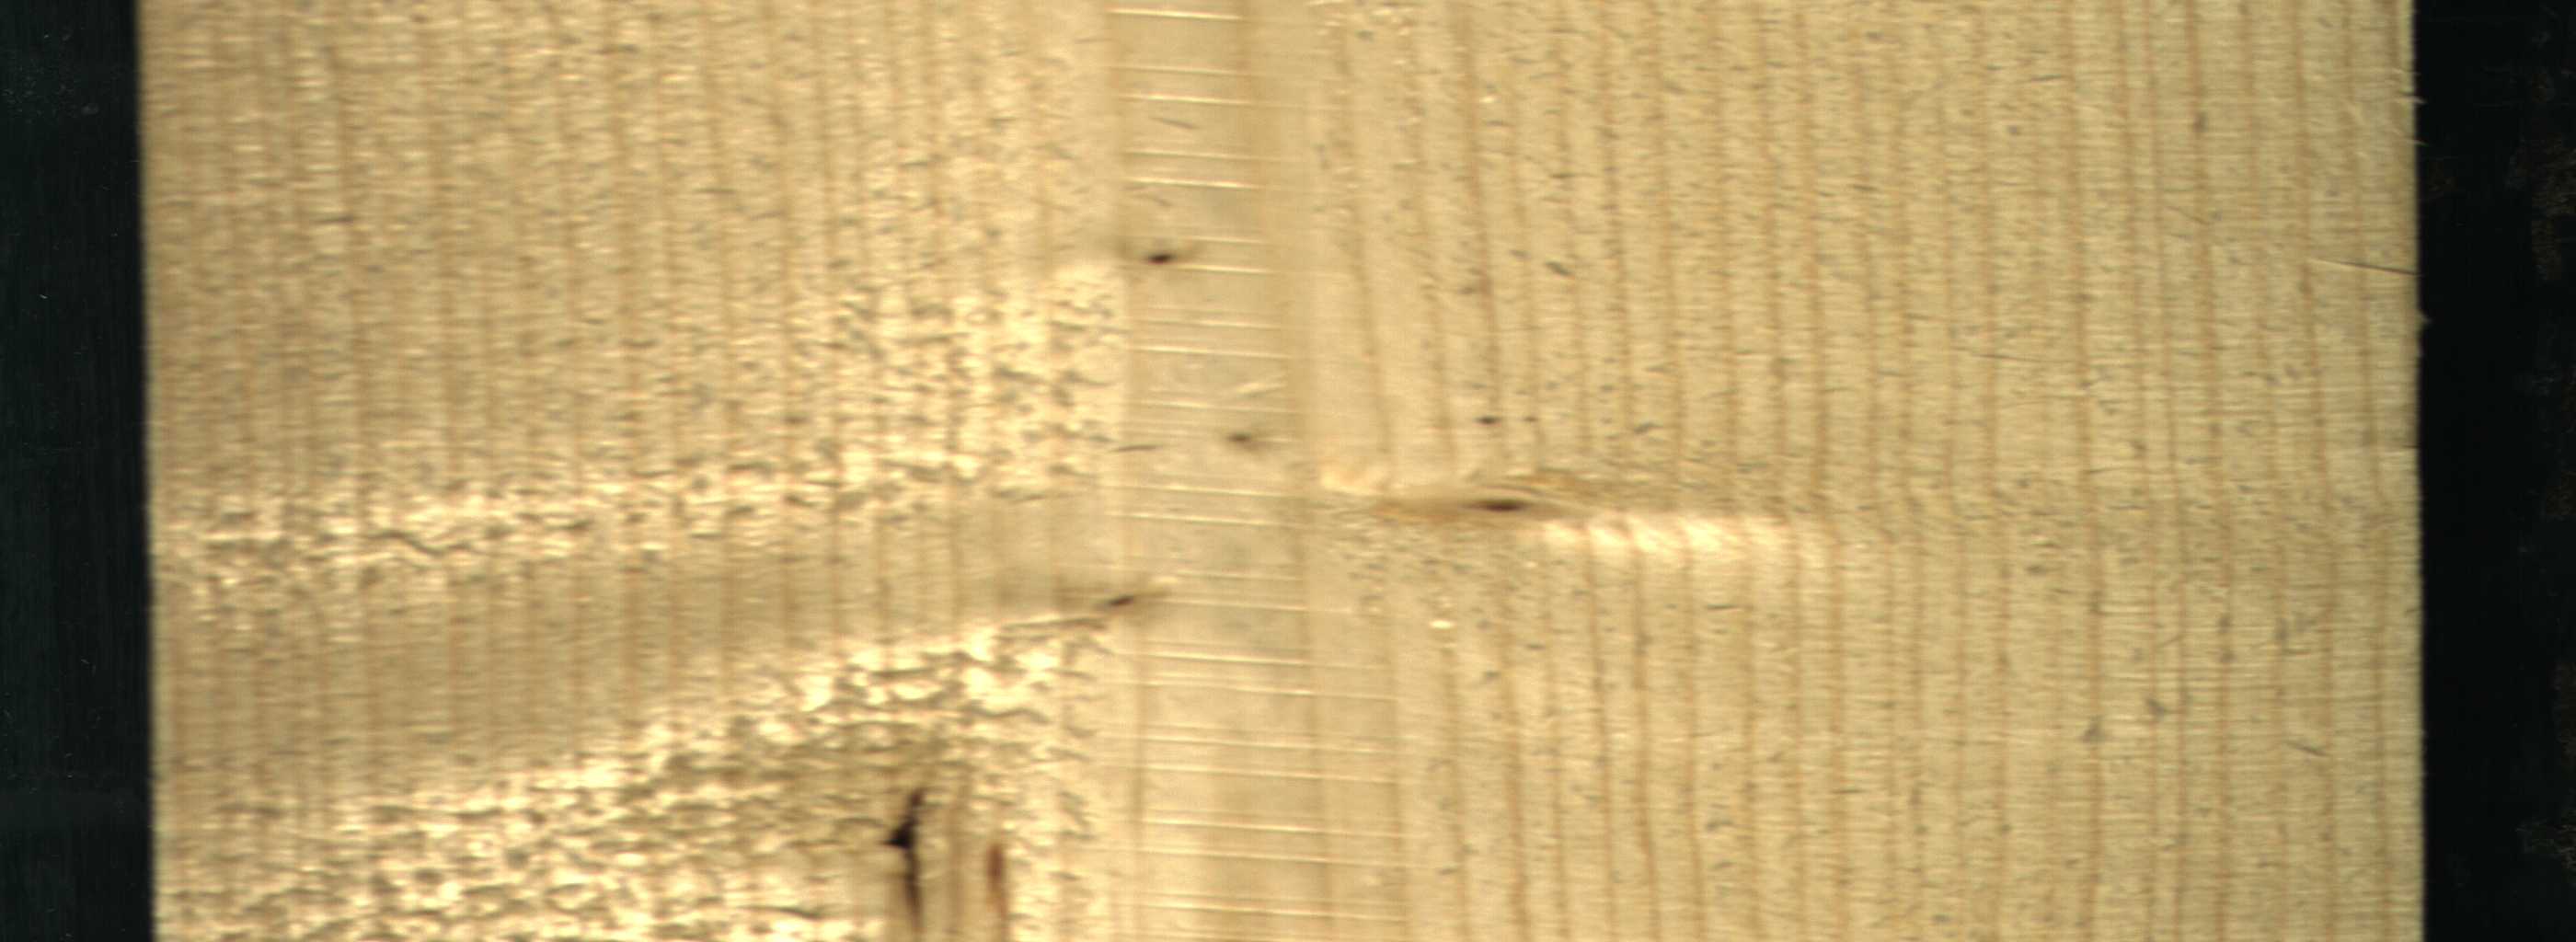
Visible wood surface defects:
resin
resin
Live_Knot